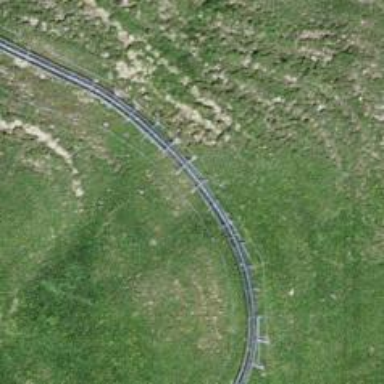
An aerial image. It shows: Miniature railway attraction featuring summer toboggan ride.